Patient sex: M
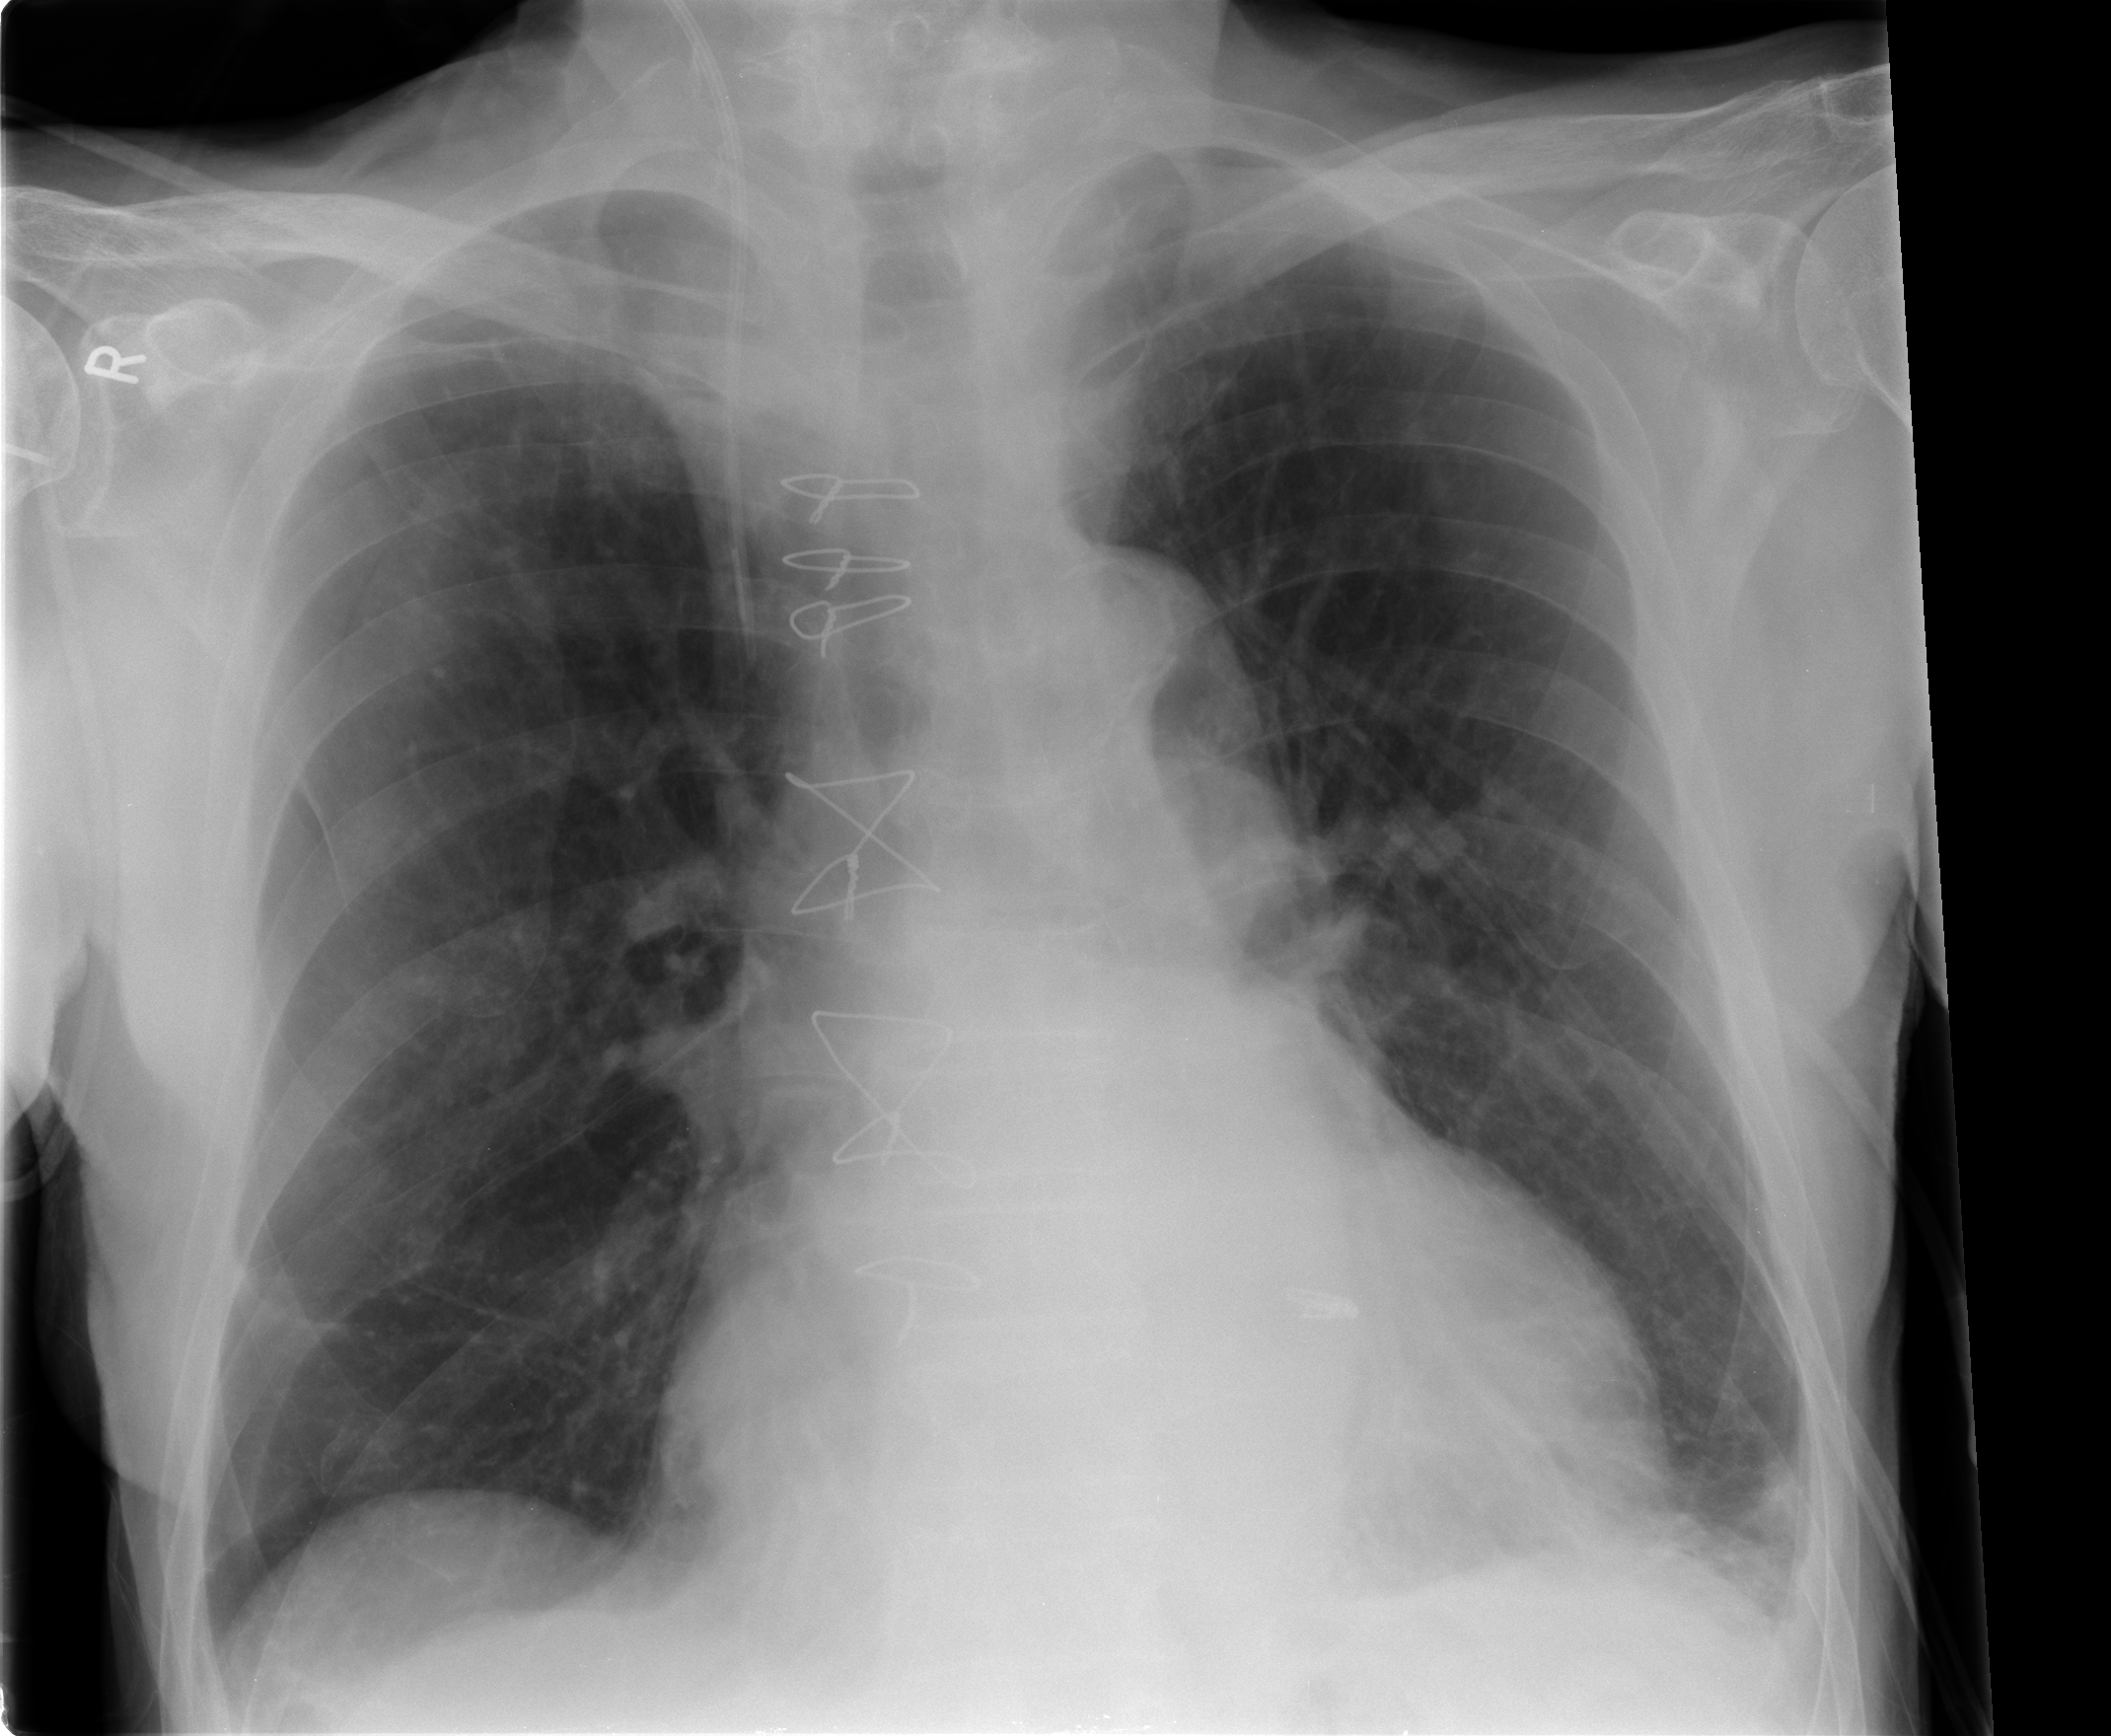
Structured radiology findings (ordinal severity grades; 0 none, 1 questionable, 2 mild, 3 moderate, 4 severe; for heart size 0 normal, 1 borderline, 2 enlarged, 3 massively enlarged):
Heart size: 2
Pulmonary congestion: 0
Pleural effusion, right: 0
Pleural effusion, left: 1
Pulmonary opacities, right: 0
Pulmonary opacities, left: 0
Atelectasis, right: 1
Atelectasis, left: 2